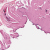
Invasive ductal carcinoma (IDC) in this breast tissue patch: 0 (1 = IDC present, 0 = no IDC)